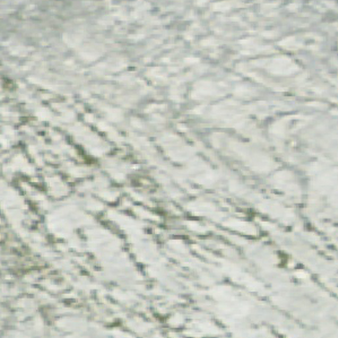
Label: other